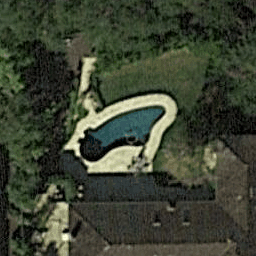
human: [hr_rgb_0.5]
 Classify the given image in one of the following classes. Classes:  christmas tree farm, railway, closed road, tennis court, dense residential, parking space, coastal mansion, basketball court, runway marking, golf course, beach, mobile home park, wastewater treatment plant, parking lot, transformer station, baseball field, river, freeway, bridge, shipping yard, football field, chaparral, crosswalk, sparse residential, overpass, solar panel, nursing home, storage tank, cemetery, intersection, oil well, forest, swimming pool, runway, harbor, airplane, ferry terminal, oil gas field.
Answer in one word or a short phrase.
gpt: swimming pool